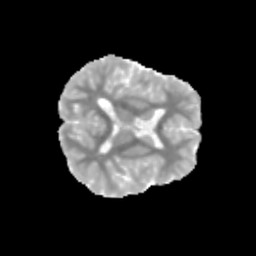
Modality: MD
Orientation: axial
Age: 9
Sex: male
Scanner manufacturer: siemens
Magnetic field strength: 3 T
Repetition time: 3.8 s
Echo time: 0.07 s